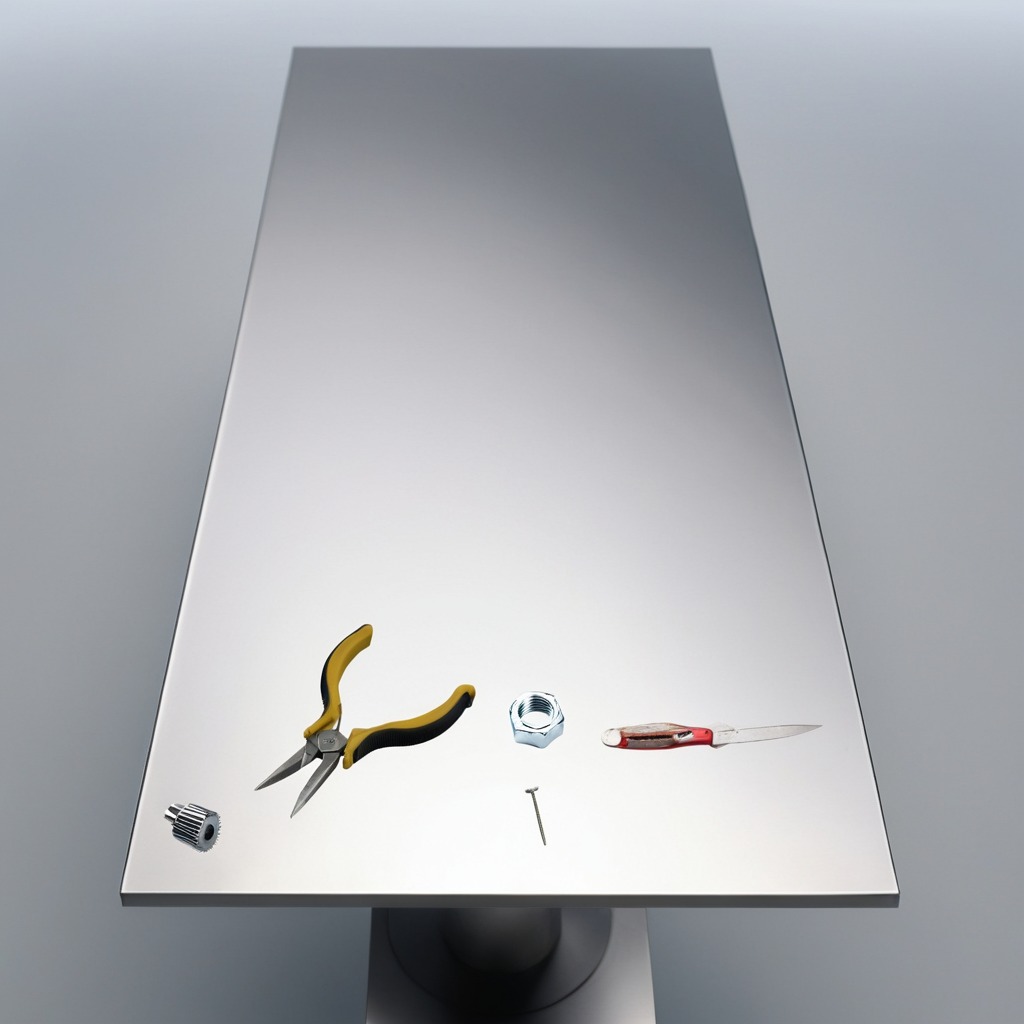
A steel gear with teeth, a utility knife, an iron nail, pliers, and a metal nut are lying on the stainless steel table in a high-end prototyping lab.